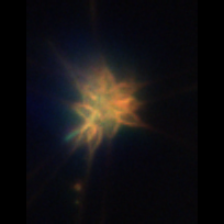
Taxon: Asterionellopsis
Group: Diatoms